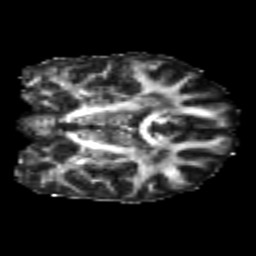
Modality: FA
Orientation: coronal
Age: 25
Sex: male
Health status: healthy
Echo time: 0.074 s